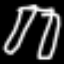
Label: pants